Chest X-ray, AP view. Patient: 45 years old, sex F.
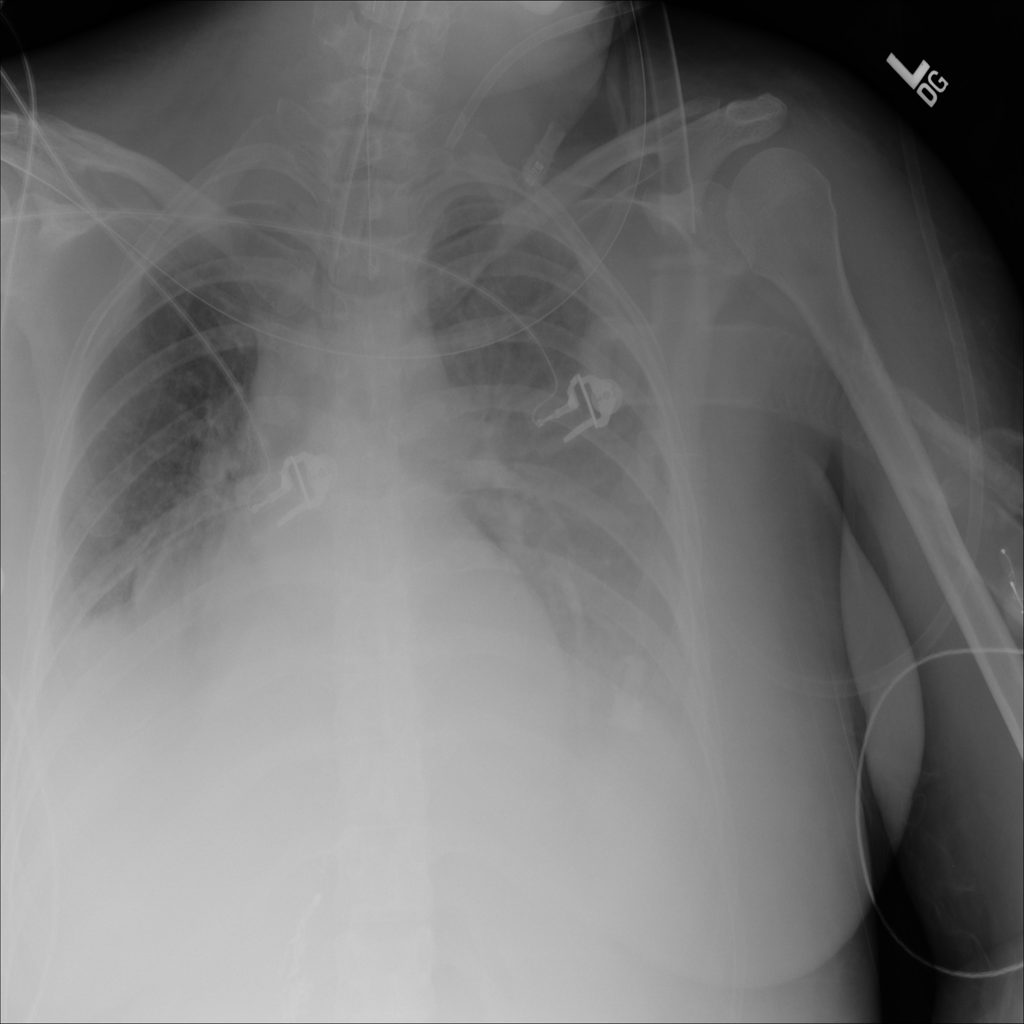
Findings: Atelectasis, Effusion